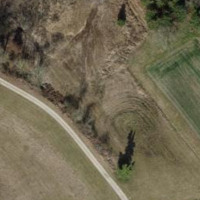
EUNIS habitat code: 52
Species observed at this site:
Prunus padus